Question: I am using the Highcharts JavaScript library to visualize some float values, which i feed into the js code via php. As you can see in the following picture, on each point's mouseover are now displayed the two values that correspond to the axes values and the text "text: undefined".
: Is there a way to display a different text for each point of the scatter plot? I have a text that corresponds to each point, but I haven't found a way to display it.
My JavaScript/php code is:
'''
<script type="text/javascript">
$(function () {
var chart;
$(document).ready(function() {
chart = new Highcharts.Chart({
chart: {
renderTo: 'container',
type: 'scatter',
zoomType: 'xy'},
title: {
text: 'Average 24hrs Sentiment for <?php echo $channel?> by Gender '
},
subtitle: {
text: 'Source: '
},
xAxis: {
title: {
enabled: true,
text: 'Hours ([0-24h].[0-60mins])'
},
startOnTick: true,
endOnTick: true,
showLastLabel: true
},
yAxis: {
title: {
text: 'Sentiment (N. Bayes) %'
}
},
tooltip: {
formatter: function() {
return ''+
this.x +' hrs, '+ this.y +' sentiment, text: ';
}
},
legend: {
layout: 'vertical',
align: 'left',
verticalAlign: 'top',
x: 24,
y: 1,
floating: true,
backgroundColor: '#FFFFFF',
borderWidth: 1
},
plotOptions: {
scatter: {
marker: {
radius: 5,
states: {
hover: {
enabled: true,
lineColor: 'rgb(100,100,100)'
}
}
},
states: {
hover: {
marker: {
enabled: false
}
}
}
}
},
series: [{
name: 'Female',
color: 'rgba(223, 83, 83, .5)',
data: [
<?php
for($j=0;$j<$i1;$j++)
{
if($females[$j]['Hour'][0] == "0")
{
echo '['.$females[$j]['Hour'][1].'.'.$females[$j]['Min'].','.$females[$j]['Sent'].'"]';
}
else
echo '['.$females[$j]['Hour'].'.'.$females[$j]['Min'].','.$females[$j]['Sent'].'"]';
if(($j+1)!=$i1)
{
echo ",";
}
}
?>
]},
{
name: 'Male',
color: 'rgba(119, 152, 191, .5)',
data: [
<?php
for($j=0;$j<$i2;$j++)
{
if($males[$j]['Hour'][0] == "0")
{
echo '['.$males[$j]['Hour'][1].'.'.$males[$j]['Min'].','.$males[$j]['Sent'].',"'.$males[$j]['Text'].'"]';
}
else
echo '['.$males[$j]['Hour'].'.'.$males[$j]['Min'].','.$males[$j]['Sent'].',"'.$males[$j]['Text'].'"]';
if(($j+1)!=$i2)
{
echo ",";
}
}
?>
]}]
});
});
'''
});
Thank you.
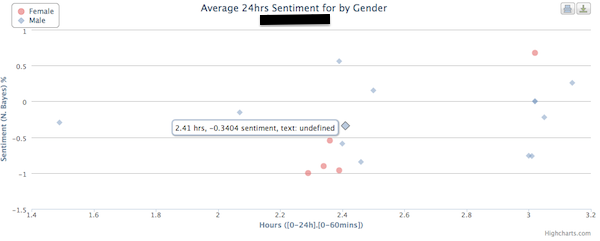
Answer: If the text is unique to each point, you can pass more than the x and y as values. In the following <URL> I pass three other values: locked, unlocked, and potential. Then to access them in the tooltip formatter, do so by using the 'this.point.locked'